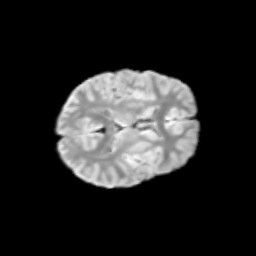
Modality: T2w
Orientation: axial
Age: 9
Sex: male
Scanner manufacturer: siemens
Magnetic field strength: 3 T
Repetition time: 3.8 s
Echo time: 0.07 s